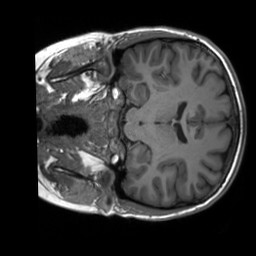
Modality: T1w
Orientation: coronal
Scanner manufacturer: siemens
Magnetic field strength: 3 T
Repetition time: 2.3 s
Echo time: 0.00207 s